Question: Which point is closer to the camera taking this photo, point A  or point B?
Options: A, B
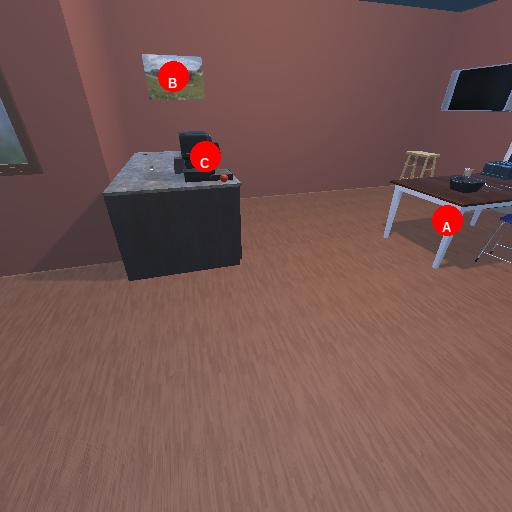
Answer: A